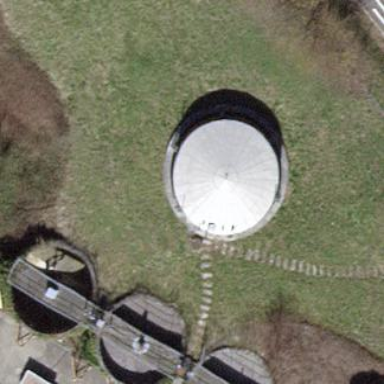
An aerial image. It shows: Silo building.